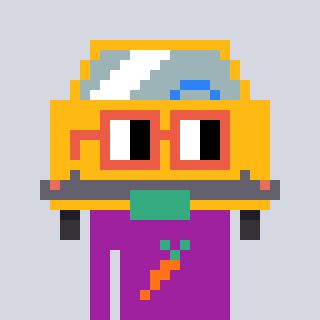
a pixel art character with square orange glasses, a taxi-shaped head and a magenta-colored body on a cool background